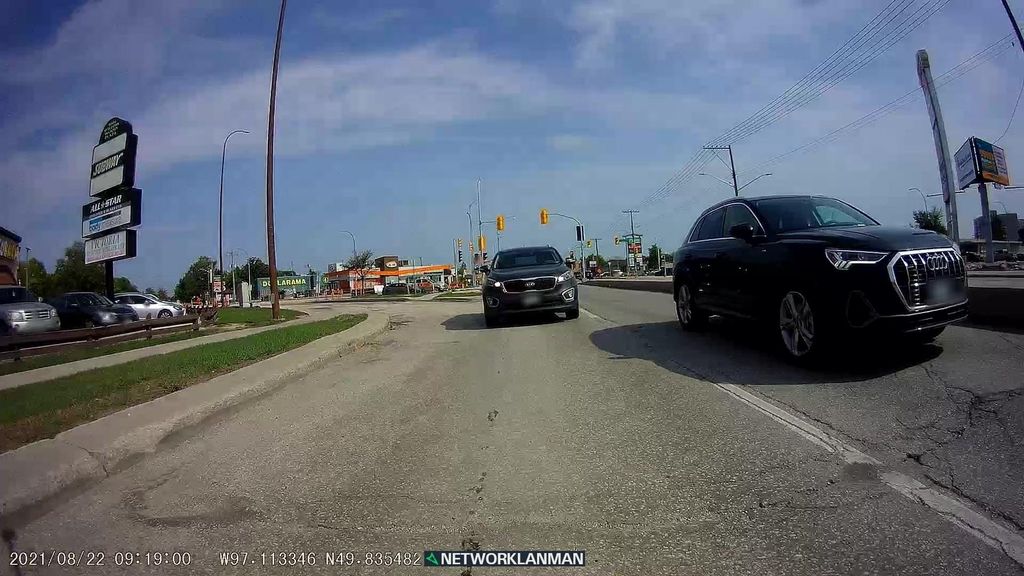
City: winnipeg